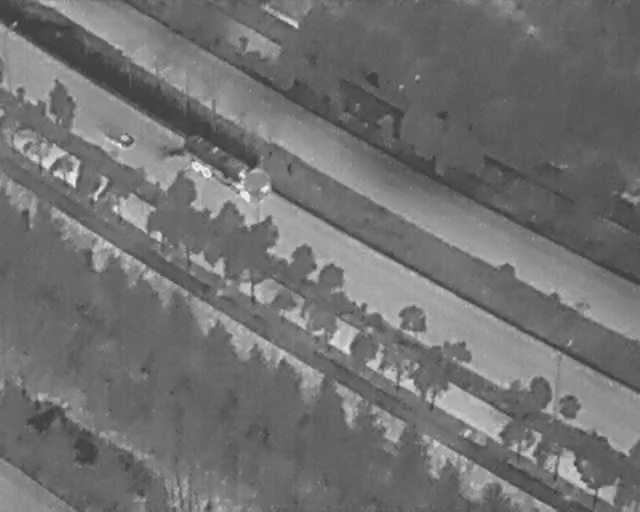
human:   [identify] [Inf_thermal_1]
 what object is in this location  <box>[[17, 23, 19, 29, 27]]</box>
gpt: <ref>1 small car at the top left</ref>